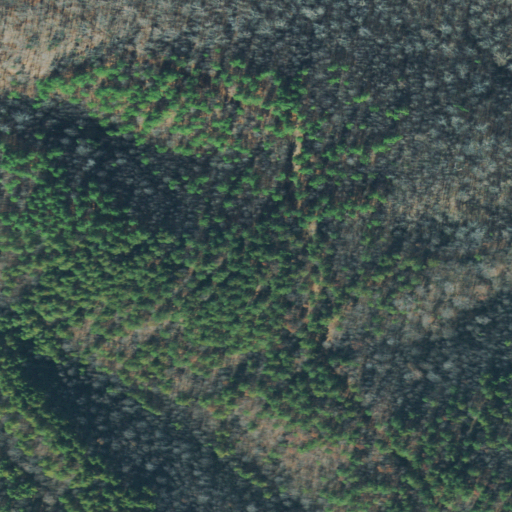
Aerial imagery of mountain in Tennessee named Buzzard Roost containing evergreen forest, deciduous forest, and mixed forest